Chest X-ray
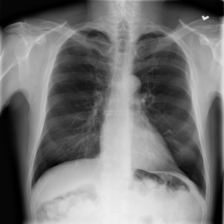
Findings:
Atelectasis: negative
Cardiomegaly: negative
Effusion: negative
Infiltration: negative
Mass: negative
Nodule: negative
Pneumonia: negative
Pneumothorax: negative
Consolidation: negative
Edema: negative
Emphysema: negative
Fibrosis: negative
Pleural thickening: negative
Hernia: negative